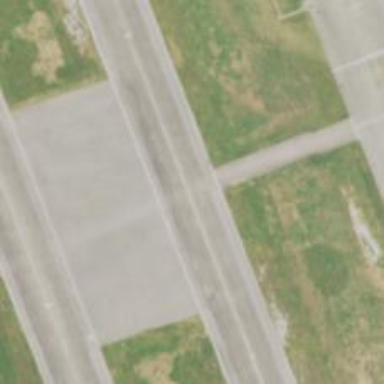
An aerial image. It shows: Asphalt runway at the airport.